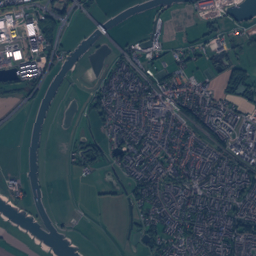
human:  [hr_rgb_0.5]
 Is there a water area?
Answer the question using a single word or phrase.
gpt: yes

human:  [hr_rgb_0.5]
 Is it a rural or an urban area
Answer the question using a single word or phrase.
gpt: urban

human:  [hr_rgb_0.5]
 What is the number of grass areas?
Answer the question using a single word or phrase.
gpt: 210

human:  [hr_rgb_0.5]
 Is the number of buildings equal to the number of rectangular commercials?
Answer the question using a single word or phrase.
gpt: no

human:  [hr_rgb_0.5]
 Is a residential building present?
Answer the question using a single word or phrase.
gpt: yes

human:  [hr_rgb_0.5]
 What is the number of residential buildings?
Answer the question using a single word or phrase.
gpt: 6197

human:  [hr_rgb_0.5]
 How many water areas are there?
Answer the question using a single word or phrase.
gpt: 65

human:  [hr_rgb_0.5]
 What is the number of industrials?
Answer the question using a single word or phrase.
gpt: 4

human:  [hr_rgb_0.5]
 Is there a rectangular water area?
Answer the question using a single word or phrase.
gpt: yes

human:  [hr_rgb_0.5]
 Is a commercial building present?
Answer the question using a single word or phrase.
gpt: yes

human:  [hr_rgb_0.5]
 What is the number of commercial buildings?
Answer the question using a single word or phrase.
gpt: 94

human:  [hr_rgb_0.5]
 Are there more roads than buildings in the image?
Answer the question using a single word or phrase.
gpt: no

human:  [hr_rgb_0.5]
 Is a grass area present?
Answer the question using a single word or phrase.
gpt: yes

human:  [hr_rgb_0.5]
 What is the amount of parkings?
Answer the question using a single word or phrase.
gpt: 53

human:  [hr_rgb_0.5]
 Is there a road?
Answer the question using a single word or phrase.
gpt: yes

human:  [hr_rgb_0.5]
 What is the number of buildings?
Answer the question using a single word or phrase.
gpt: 6354

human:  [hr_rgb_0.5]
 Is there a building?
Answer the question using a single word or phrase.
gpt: yes

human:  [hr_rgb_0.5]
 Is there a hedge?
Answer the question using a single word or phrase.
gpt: yes

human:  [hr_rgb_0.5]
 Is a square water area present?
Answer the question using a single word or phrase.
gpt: yes

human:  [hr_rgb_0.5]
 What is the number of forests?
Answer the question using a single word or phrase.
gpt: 127

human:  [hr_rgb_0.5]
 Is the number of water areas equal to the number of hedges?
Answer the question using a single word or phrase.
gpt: no

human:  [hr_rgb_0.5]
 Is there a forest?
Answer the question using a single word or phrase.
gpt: yes

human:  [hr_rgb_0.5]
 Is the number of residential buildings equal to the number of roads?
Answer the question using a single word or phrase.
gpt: no

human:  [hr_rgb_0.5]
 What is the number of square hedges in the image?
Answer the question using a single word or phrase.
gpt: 0

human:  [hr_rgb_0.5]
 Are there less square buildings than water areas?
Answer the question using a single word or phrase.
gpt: yes

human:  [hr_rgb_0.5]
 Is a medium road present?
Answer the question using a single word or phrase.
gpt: no

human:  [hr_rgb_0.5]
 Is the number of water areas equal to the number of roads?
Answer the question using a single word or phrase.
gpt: no

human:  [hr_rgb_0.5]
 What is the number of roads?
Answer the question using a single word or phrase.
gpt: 1105

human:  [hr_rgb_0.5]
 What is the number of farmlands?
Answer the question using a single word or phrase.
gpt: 8

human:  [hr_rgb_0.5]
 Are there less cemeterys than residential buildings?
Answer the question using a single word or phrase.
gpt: yes

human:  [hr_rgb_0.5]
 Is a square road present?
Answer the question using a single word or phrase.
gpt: no

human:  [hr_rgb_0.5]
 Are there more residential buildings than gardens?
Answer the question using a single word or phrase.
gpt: yes

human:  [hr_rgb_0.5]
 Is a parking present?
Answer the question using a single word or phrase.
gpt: yes

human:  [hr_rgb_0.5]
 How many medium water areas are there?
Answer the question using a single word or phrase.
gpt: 17

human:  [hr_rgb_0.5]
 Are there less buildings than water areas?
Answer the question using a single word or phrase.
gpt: no

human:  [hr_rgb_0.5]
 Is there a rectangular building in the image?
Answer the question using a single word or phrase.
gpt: yes

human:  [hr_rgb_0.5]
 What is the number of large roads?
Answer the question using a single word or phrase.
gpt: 0

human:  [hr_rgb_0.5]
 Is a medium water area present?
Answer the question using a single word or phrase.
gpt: yes

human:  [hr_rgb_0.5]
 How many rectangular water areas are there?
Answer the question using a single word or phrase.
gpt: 9

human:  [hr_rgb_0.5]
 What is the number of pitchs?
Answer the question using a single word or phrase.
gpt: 9

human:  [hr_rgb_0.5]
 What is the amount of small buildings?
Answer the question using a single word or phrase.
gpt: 6323

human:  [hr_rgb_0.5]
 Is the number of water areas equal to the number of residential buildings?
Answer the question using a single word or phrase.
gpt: no

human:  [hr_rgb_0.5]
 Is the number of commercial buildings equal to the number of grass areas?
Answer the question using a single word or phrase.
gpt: no

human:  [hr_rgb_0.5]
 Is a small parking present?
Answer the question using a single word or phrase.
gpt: yes

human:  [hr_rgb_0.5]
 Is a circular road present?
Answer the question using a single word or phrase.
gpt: no

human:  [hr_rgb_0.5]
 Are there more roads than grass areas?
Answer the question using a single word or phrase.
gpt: yes

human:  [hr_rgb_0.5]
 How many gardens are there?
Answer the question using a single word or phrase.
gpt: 14

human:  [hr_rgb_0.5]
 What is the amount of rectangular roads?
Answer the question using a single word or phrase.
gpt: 0

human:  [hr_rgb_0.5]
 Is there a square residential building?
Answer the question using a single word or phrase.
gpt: yes

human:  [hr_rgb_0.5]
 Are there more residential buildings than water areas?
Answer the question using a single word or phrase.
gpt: yes

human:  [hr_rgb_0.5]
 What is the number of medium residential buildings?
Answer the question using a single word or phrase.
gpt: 16

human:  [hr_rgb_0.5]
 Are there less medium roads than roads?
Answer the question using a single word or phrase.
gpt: yes

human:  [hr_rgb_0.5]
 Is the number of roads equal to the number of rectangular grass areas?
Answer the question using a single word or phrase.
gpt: no

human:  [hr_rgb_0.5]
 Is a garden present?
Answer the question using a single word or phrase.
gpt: yes

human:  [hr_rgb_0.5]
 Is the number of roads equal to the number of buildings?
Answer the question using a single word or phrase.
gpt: no

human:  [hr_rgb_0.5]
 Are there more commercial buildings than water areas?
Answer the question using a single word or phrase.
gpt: yes

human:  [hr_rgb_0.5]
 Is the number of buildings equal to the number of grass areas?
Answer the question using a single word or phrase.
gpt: no

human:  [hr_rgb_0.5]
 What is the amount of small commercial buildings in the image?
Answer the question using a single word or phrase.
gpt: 84

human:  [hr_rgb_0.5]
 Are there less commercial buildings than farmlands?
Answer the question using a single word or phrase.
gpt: no

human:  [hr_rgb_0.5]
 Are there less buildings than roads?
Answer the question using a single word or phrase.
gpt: no

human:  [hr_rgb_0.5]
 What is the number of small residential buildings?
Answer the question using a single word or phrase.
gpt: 6177

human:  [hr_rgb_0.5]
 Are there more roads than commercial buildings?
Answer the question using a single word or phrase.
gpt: yes

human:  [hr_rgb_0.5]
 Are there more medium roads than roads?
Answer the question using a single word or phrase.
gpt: no

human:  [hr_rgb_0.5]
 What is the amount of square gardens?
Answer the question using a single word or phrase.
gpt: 0